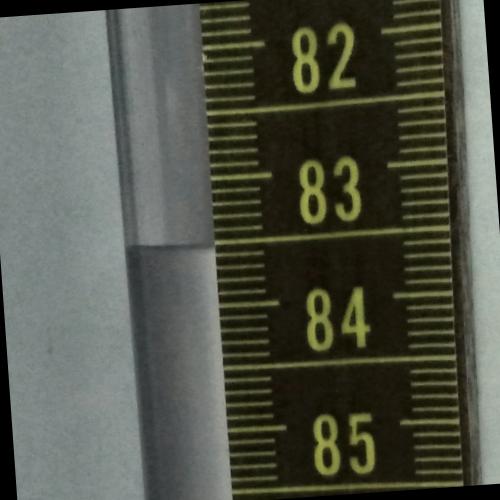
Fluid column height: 83.5 cm